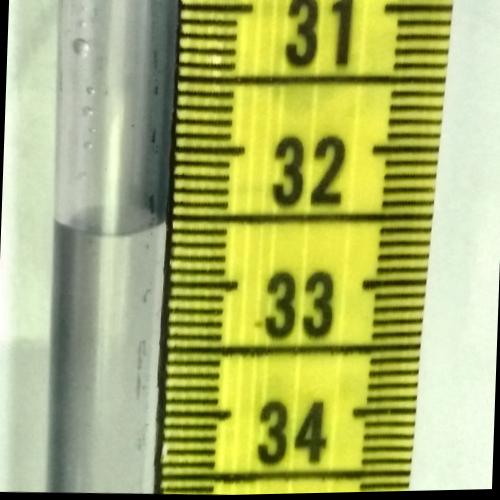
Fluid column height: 32.6 cm